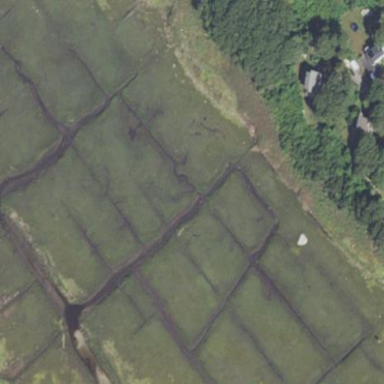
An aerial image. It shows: Saltmarsh wetland area.